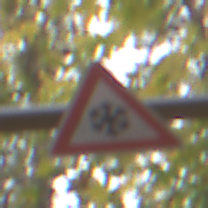
Verkehrszeichen: SchneeOderEisglaette
Umgebung: Outdoor, Nature
Tageszeit: MorningAfternoon
Wetter: Overcast
Licht: Natural
Jahreszeit: Autumn
Kontrast: LowContrast